Question: this is my process:

and my question is that how to edit the legend to two rows and three in each row. I try to edit itemDistance, but on a different computer, the legend's style also has edited.
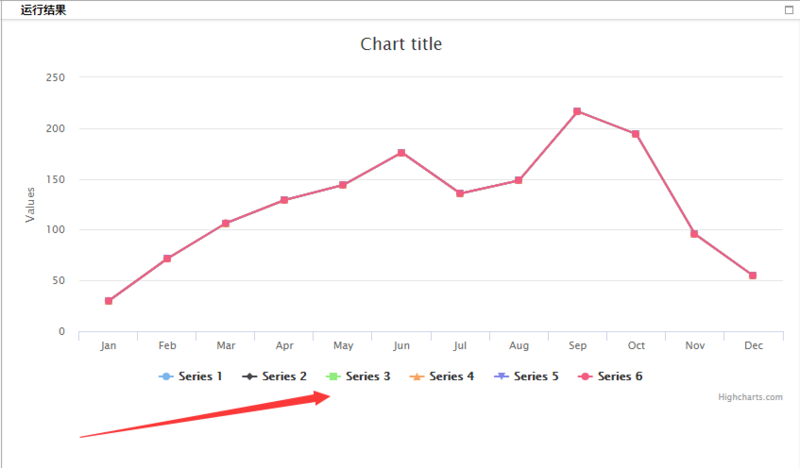
Answer: You can set the width of the legend and the width of each legend item. It will ... items that are wider than the itemWidth.
<URL>
'''
legend: {
width: 450,
itemWidth: 150,
},
'''
<URL>